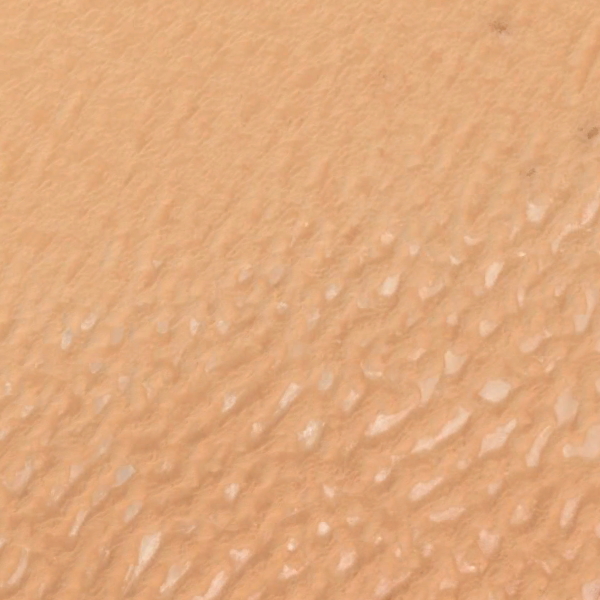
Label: Desert